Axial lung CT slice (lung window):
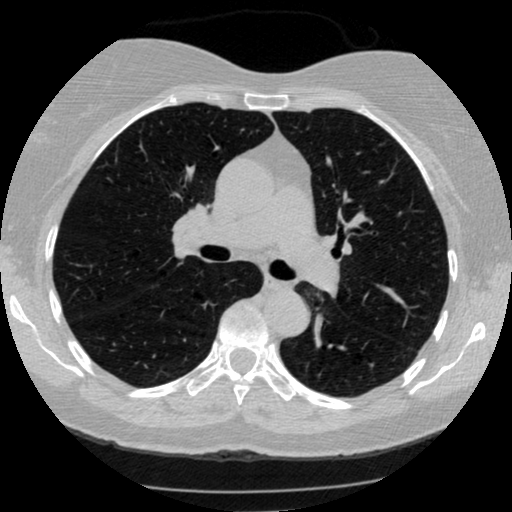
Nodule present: no